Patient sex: F
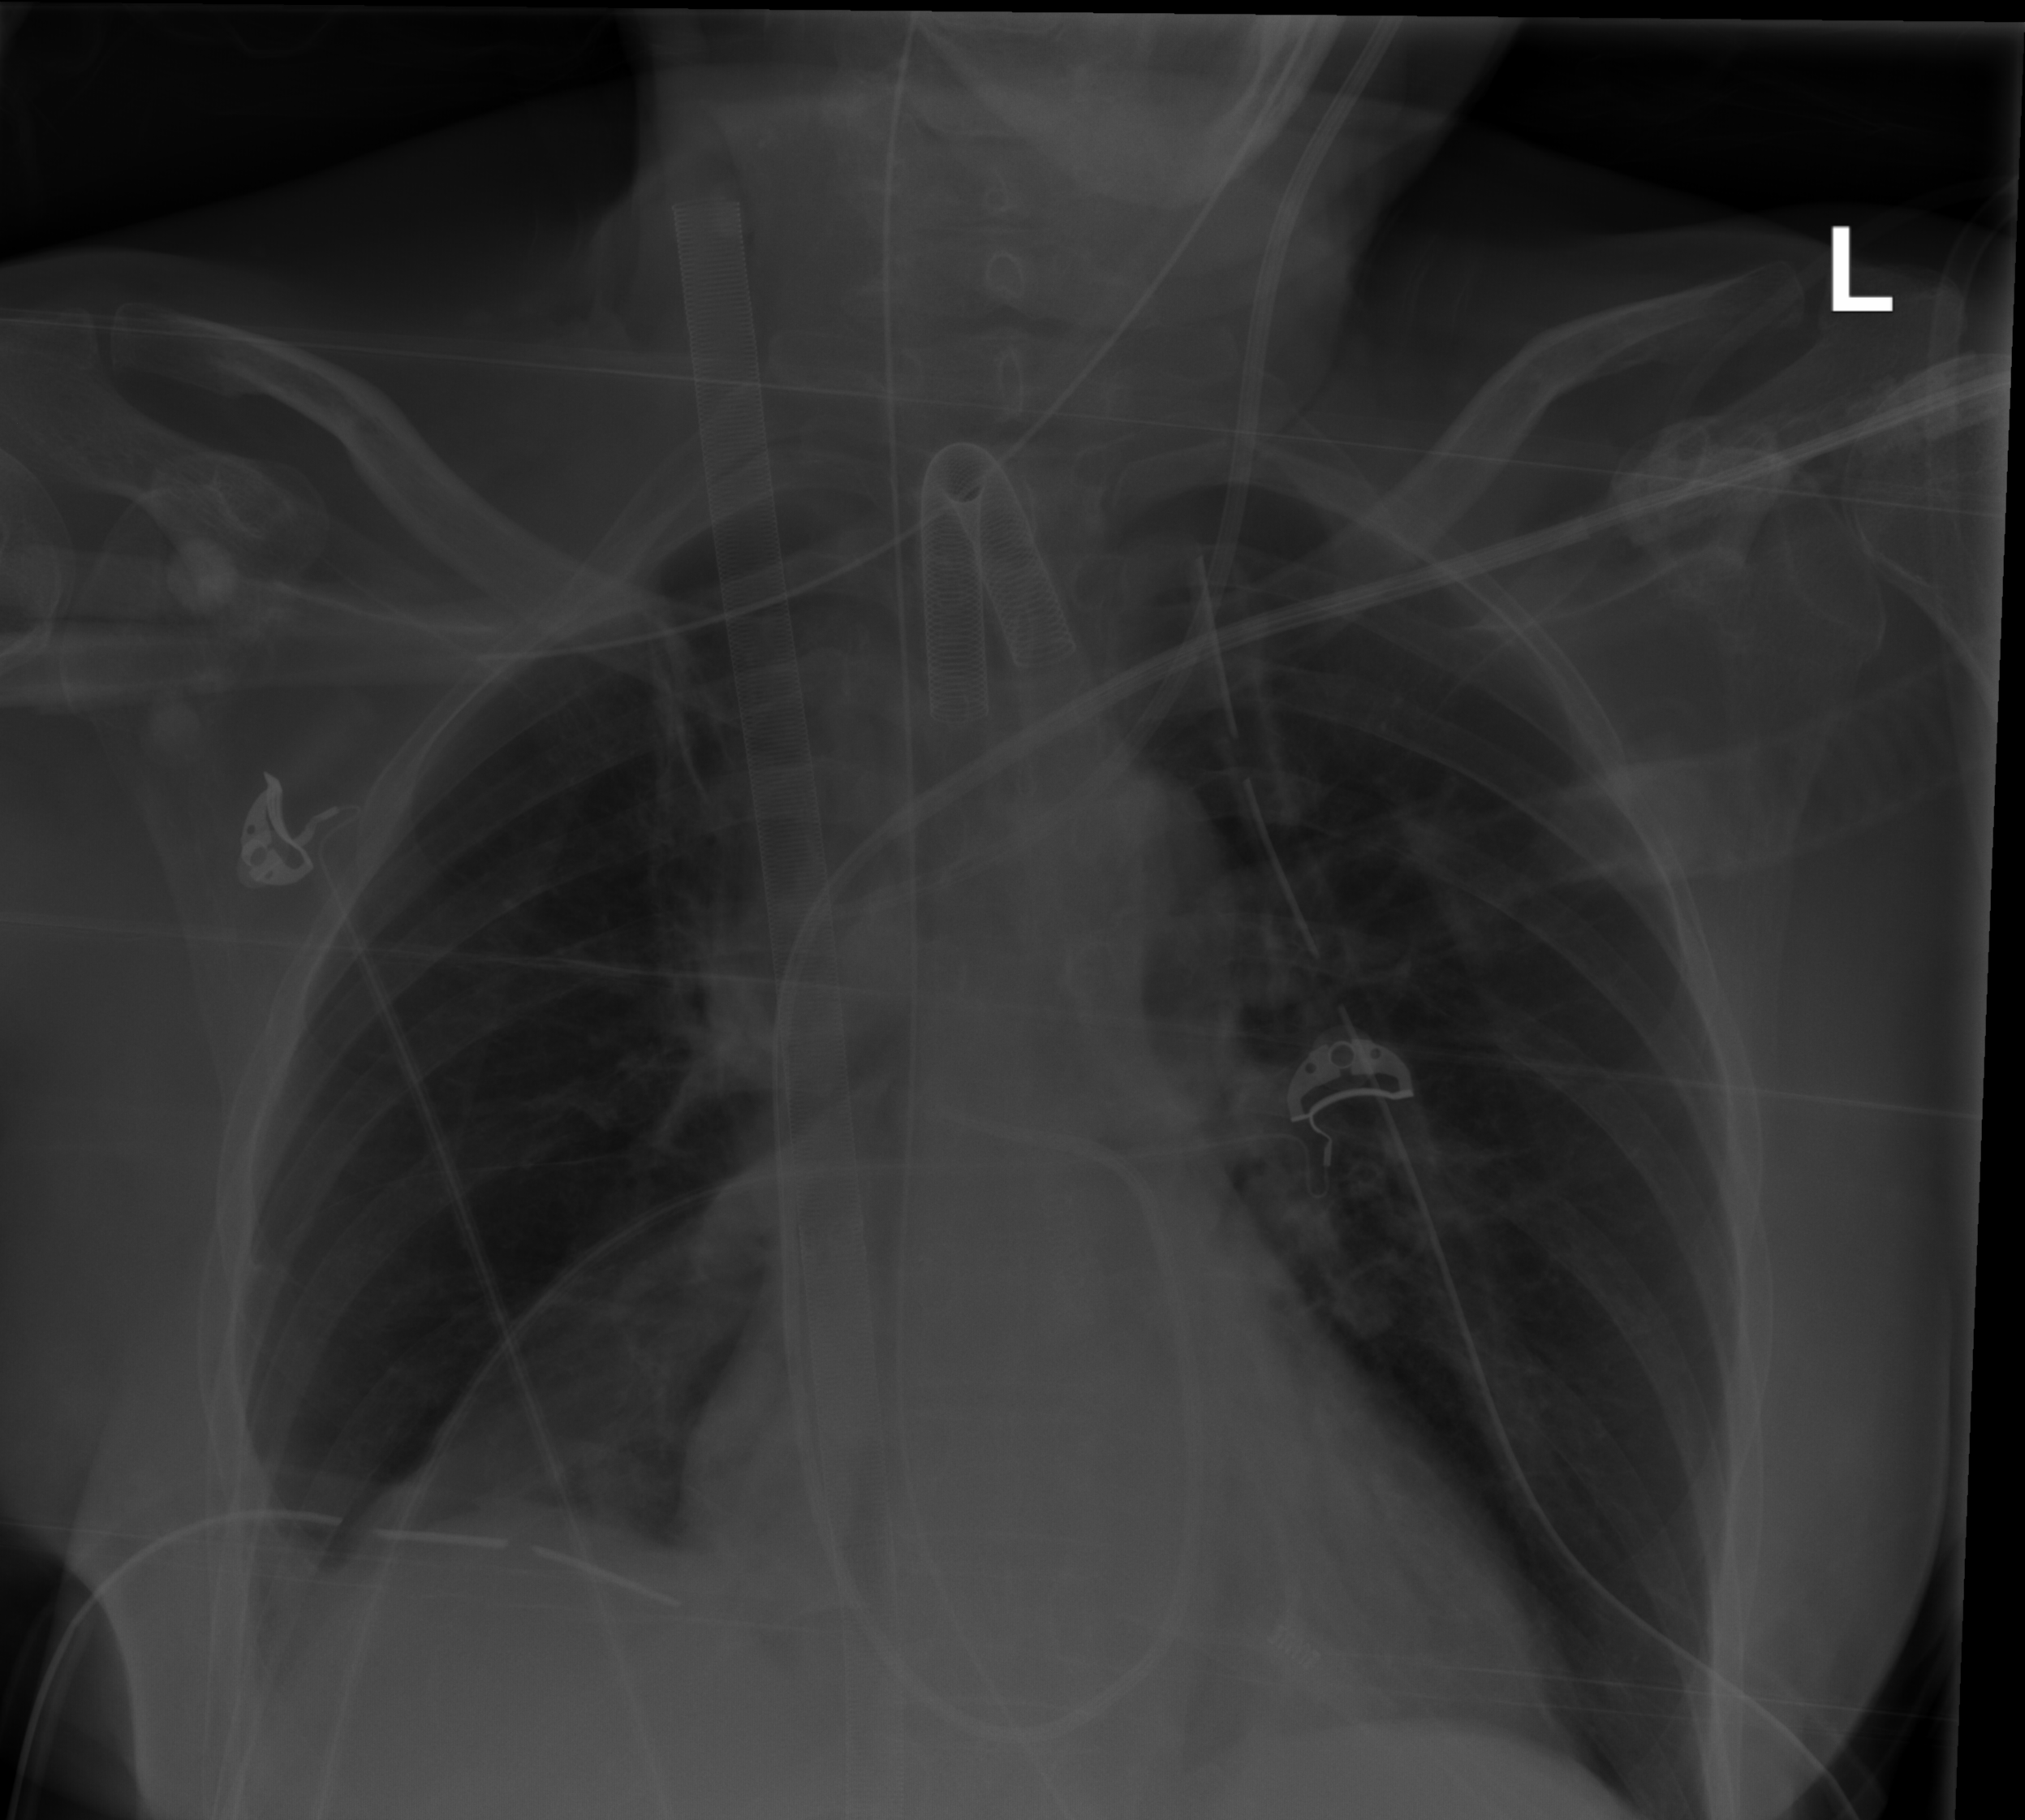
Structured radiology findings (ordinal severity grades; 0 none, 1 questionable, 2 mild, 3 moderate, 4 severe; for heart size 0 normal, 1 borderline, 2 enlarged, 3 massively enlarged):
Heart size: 0
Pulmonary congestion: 0
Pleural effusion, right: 1
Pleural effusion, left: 0
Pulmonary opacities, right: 0
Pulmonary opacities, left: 0
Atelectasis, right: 0
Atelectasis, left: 2